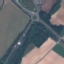
Land use / land cover: Highway